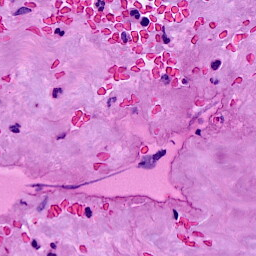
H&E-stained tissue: Breast